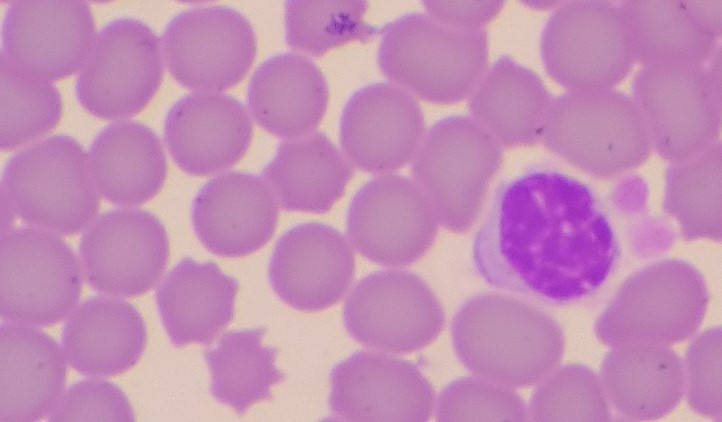
White blood cell type: Lymphocyte